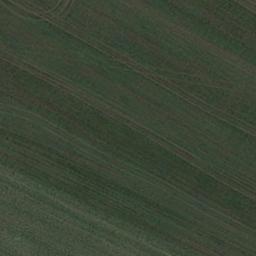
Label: meadow